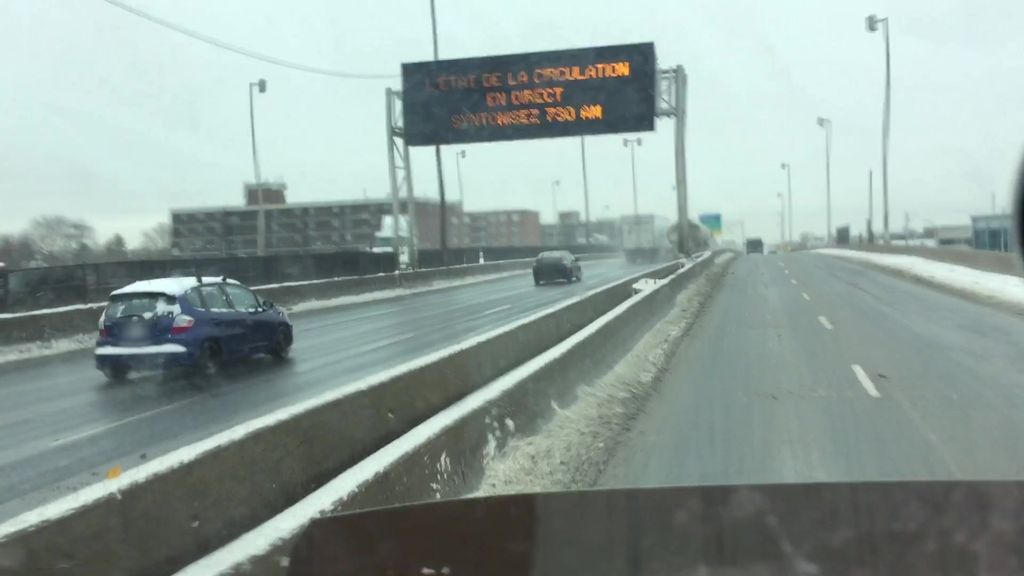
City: montreal